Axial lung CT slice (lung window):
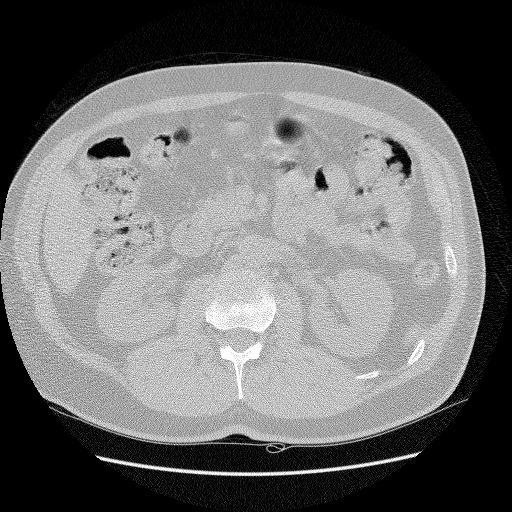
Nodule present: no